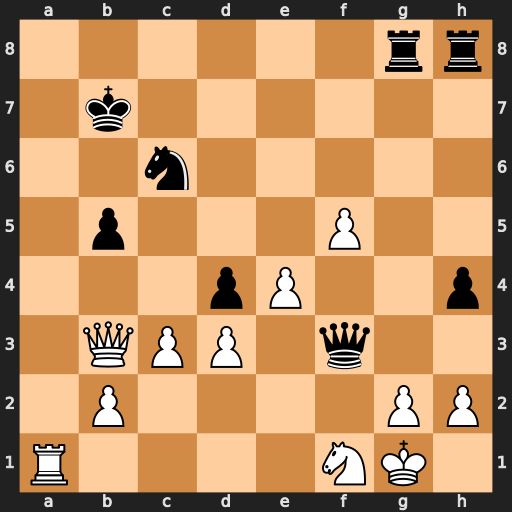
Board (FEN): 6rr/1k6/2n5/1p3P2/3pP2p/1QPP1q2/1P4PP/R4NK1
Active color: w
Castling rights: -
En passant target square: -
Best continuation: Qxb5+ Kc7 Ra7+